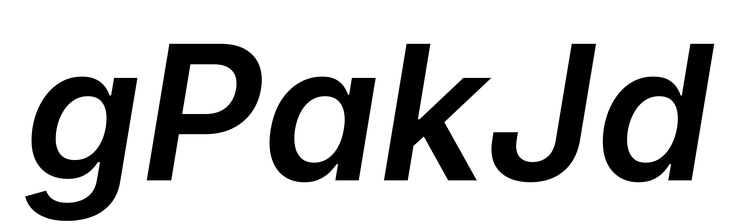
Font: Inter-Italic_SemiBold_Italic